Две большие заземлённые металлические пластины составляют угол $\theta$ друг с другом. Тонкий стержень длины $L$ с равномерно распределённым по нему зарядом $Q$ помещён в биссекторной плоскости двух исходных пластин на расстоянии $r$ от их прямой пересечения ($L \gg r$).  Найдите силу, действующую на стержень, если
$\theta = 180^{\circ}$
$\theta = 18^{\circ}$
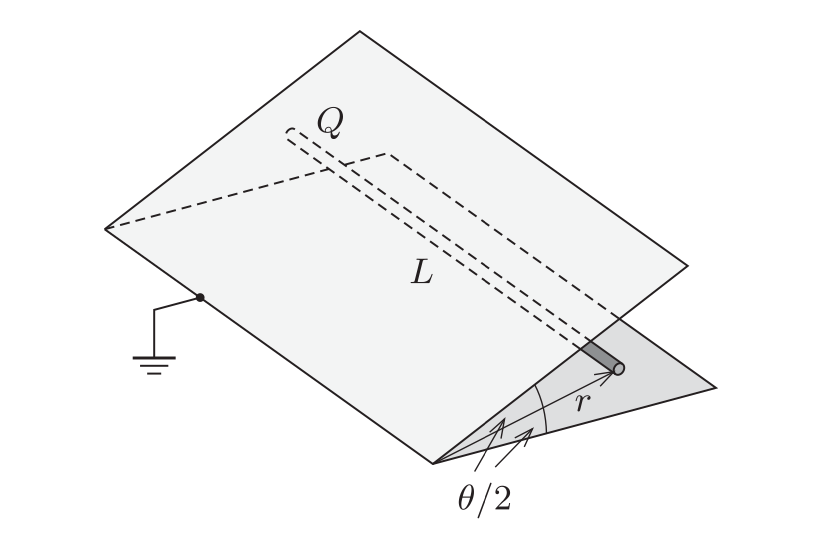
$\theta = 180^{\circ}$
Ответ: $F = \frac{Q^2}{4\pi\varepsilon_0Lr}$, направлена от стержня перпендикулярно пластине

$\theta = 18^{\circ}$
Ответ: Совпадает с силой, найденной в пункте $a)$
Темы:
T, ★, Электростатика, Потенциал, Электромагнетизм, Метод изображений, 200 задач